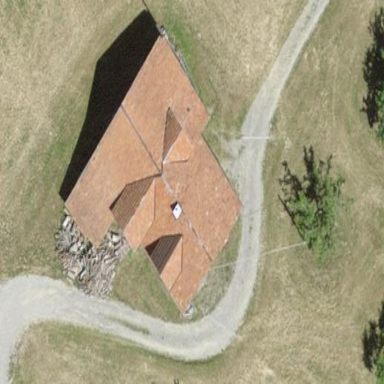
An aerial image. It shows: Farm building.